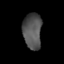
Tissue: lung
Cell type: Endothelial cells
Senescence score: 0.2412
Nuclear area (px): 654
Mean DAPI intensity: 83.145